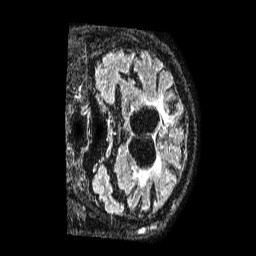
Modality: FLAIR
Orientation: coronal
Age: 67
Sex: male
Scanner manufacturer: philips
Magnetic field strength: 1.5 T
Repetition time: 4.8 s
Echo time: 0.38 s